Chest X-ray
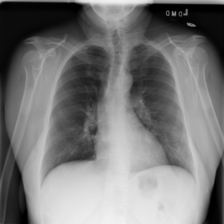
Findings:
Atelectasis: negative
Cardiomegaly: negative
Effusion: negative
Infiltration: negative
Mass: negative
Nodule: positive
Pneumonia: negative
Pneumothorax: negative
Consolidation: negative
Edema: negative
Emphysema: negative
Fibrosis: negative
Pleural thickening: negative
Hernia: negative